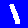
Digit: 1